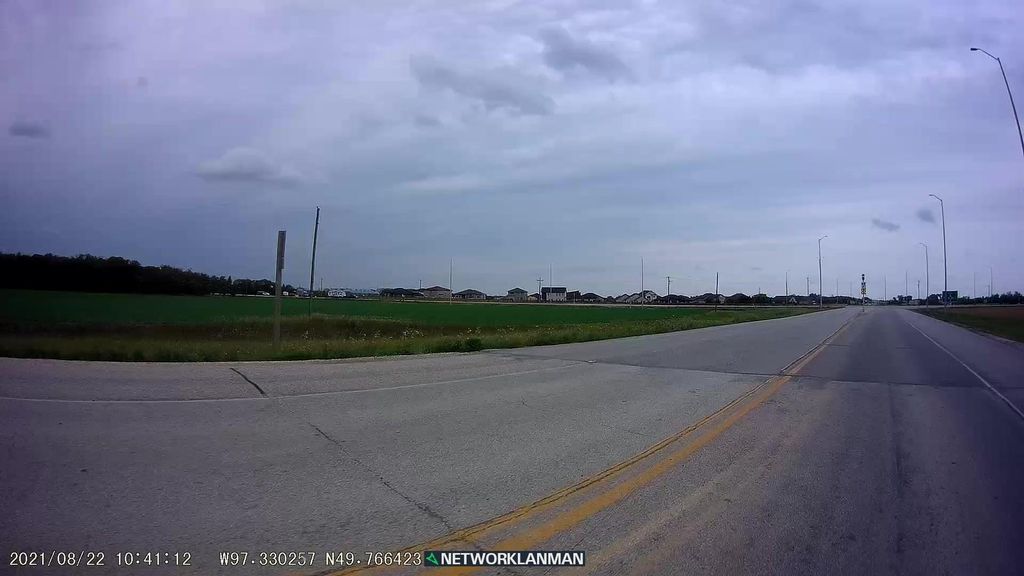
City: winnipeg